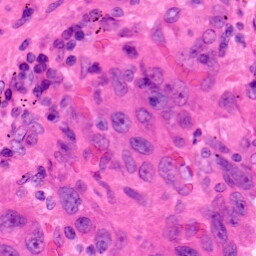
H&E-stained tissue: Lung